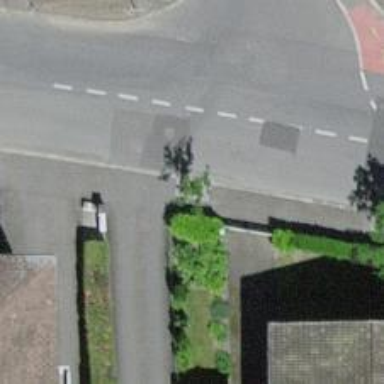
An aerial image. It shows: Broadleaved tree along the street.